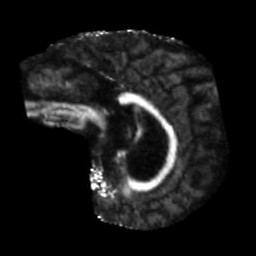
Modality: FA
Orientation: sagittal
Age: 75
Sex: male
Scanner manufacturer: siemens
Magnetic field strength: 3 T
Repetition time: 5.47 s
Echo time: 0.0854 s